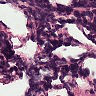
Metastatic tissue present: no